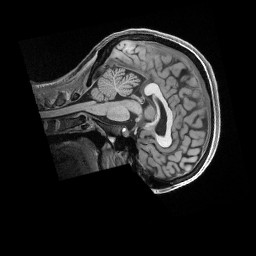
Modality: T1w
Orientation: sagittal
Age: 30
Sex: female
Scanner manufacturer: siemens
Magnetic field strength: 3 T
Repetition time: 2.5 s
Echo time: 0.00296 s